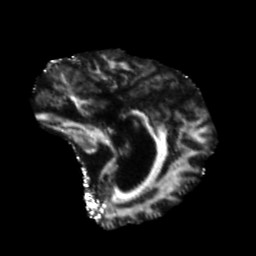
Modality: FA
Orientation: sagittal
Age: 51
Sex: male
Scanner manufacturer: siemens
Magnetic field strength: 3 T
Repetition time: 5.47 s
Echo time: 0.0854 s